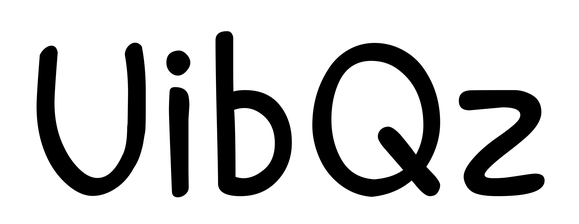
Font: PatrickHand-Regular